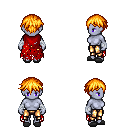
a pixel art fantasy rpg character, female body template, dark elf, purple skin, red tattered cape, gold greaves, light blonde short bangs hairstyle, white cloth bandages, gray slippers, four views (front, back, left, right), 2x2 character sprite sheet, small pixel art, hard edges, no anti-aliasing